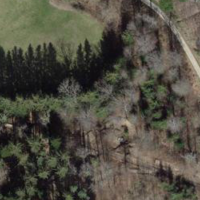
EUNIS habitat code: 41
Species observed at this site:
Epilobium hirsutum